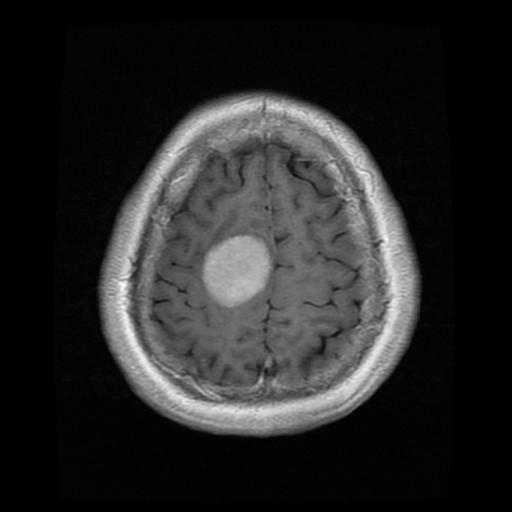
Label: meningioma